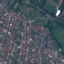
Land use / land cover: Residential